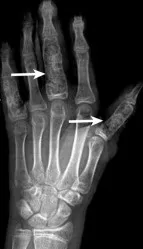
Clinical and radiographical results before and after surgery on the proximal phalangeal bone of left thumb, middle finger, and little finger. 2 days postoperatively.
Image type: radiology (x_ray)